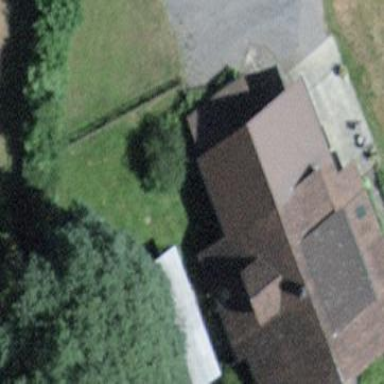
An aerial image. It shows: Farm building.